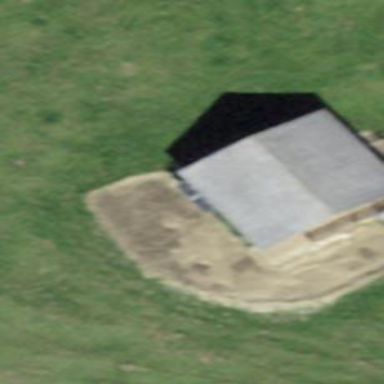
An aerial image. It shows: Farm auxiliary building.